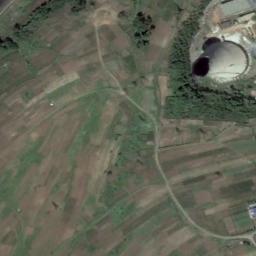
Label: thermal_power_station